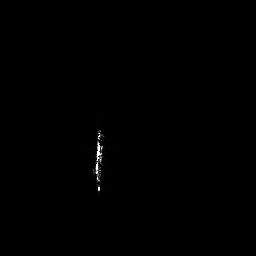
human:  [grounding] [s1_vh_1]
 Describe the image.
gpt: In the satellite image, there is  <ref>1 medium ship </ref> <box>[[35, 48, 41, 76, 0]]</box> located at center.